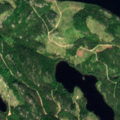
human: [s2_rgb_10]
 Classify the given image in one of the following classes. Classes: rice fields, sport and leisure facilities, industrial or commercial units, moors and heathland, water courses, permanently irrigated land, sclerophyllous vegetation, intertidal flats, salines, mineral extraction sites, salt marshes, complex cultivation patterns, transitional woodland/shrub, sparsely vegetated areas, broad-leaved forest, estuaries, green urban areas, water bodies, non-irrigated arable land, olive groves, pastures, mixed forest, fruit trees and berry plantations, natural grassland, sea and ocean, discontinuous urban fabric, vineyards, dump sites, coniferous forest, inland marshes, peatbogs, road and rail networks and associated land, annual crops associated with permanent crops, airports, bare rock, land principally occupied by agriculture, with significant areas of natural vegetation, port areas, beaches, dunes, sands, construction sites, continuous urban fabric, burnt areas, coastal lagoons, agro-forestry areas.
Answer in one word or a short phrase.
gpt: coniferous forest, mixed forest, transitional woodland/shrub, water bodies